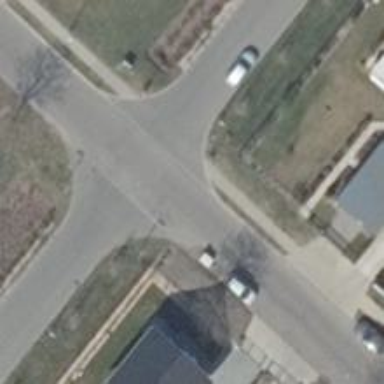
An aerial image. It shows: Residential road with asphalt surface and sidewalk on the left.